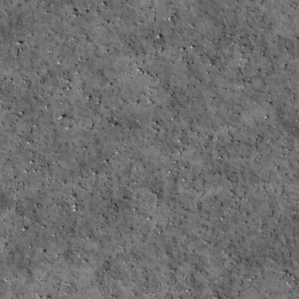
Label: non_frost